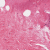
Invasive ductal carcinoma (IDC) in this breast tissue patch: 0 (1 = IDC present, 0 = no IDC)